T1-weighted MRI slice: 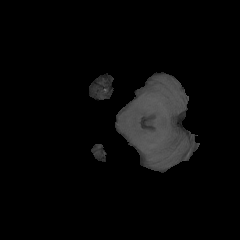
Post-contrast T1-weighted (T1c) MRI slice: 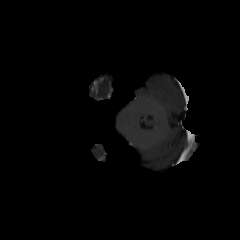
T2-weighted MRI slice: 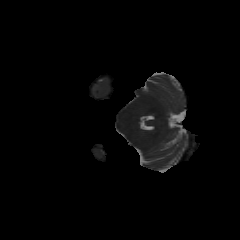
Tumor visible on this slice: no